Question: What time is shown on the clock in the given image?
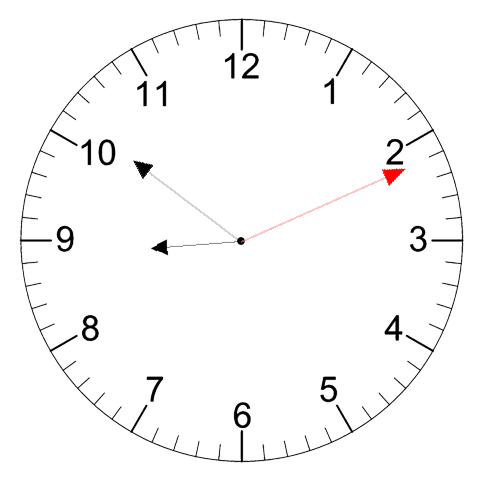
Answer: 08:51:11